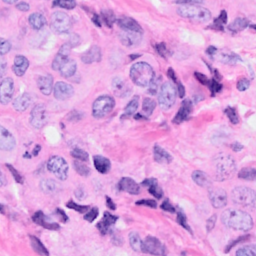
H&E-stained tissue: Breast